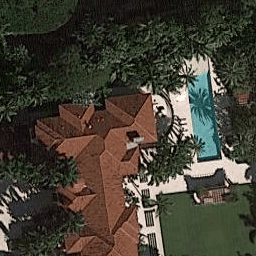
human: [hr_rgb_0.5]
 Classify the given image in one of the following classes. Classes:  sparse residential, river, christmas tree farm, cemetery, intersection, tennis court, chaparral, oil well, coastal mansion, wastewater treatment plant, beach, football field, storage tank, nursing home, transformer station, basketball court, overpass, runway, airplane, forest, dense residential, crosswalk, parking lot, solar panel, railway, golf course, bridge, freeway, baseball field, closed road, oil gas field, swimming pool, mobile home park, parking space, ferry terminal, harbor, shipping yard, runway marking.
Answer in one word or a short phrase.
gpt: coastal mansion